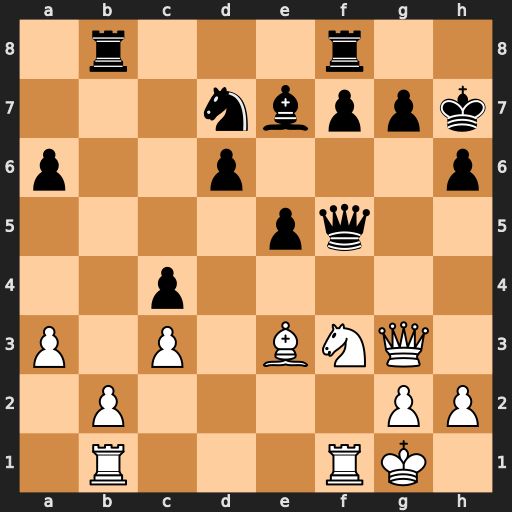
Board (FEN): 1r3r2/3nbppk/p2p3p/4pq2/2p5/P1P1BNQ1/1P4PP/1R3RK1
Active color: w
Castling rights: -
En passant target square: -
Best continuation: Ng5+ Qxg5 Bxg5